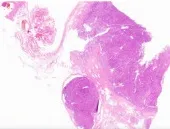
(B) H&E staining (x4) of the tumor.
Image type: pathology (h&e)